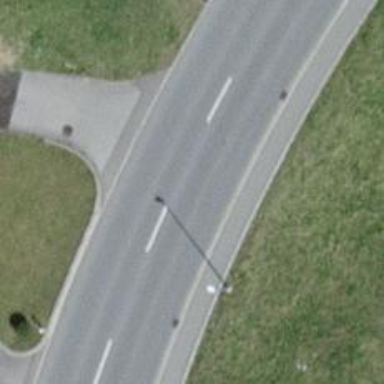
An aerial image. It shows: Tertiary road with asphalt surface.